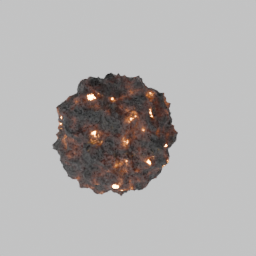
Label: nature